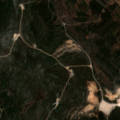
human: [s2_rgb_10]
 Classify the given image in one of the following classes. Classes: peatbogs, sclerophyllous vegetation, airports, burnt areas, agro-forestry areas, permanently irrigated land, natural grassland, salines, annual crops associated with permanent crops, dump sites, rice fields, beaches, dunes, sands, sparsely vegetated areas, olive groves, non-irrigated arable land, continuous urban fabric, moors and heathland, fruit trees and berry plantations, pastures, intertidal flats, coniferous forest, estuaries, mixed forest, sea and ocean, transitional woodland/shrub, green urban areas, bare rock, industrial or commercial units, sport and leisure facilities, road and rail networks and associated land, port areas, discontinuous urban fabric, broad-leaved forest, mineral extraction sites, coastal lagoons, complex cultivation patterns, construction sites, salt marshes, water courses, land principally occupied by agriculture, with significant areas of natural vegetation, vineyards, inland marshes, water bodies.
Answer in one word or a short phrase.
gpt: discontinuous urban fabric, mineral extraction sites, annual crops associated with permanent crops, land principally occupied by agriculture, with significant areas of natural vegetation, sclerophyllous vegetation, transitional woodland/shrub